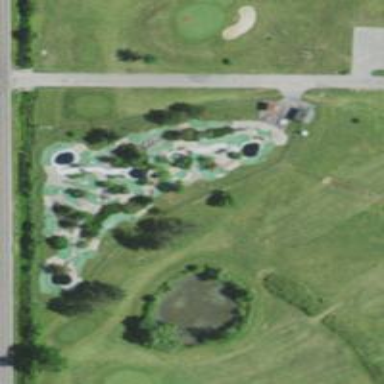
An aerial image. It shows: Golf hole.